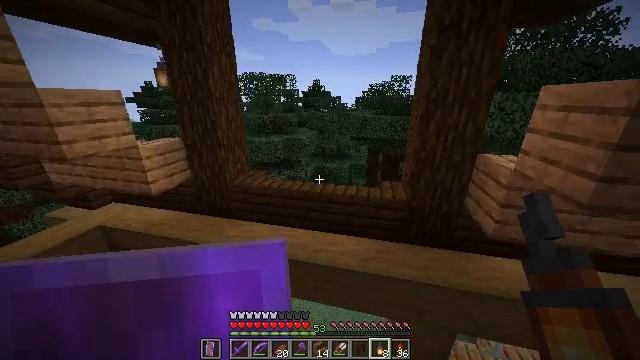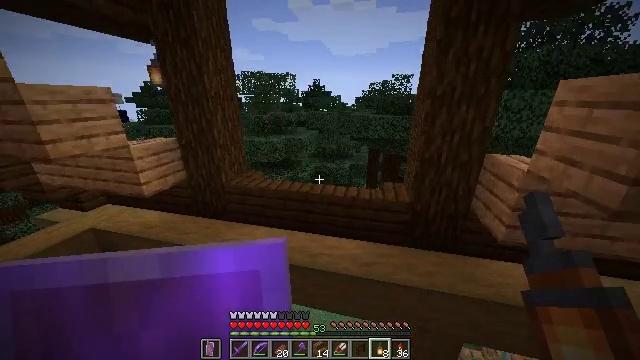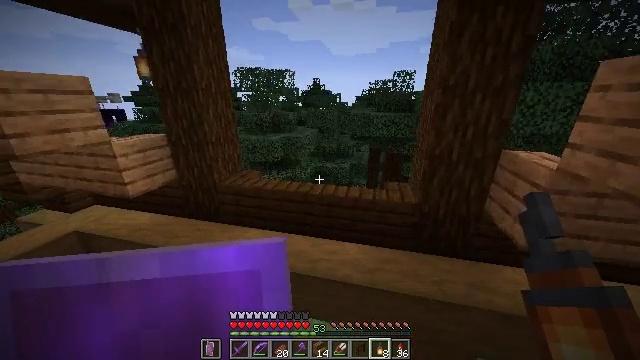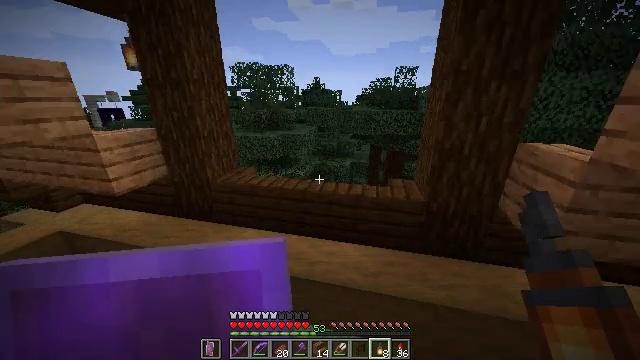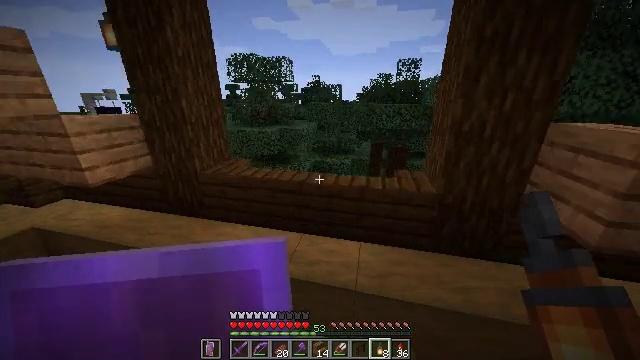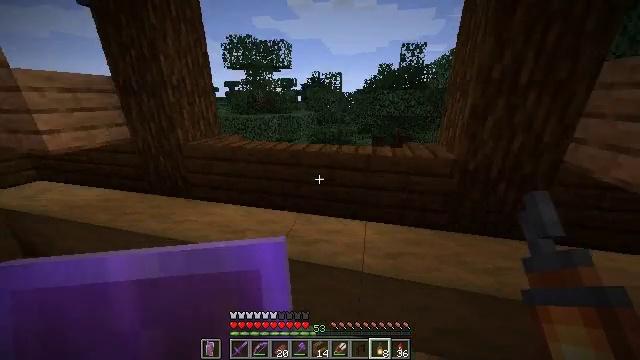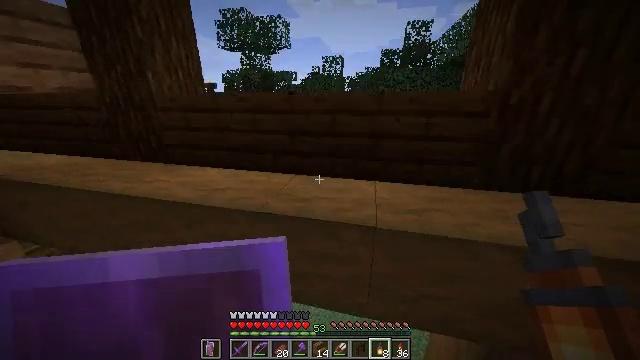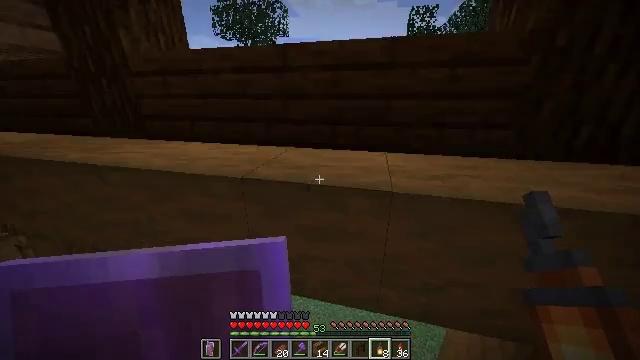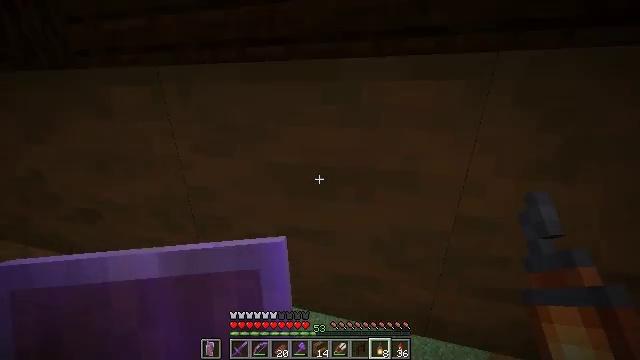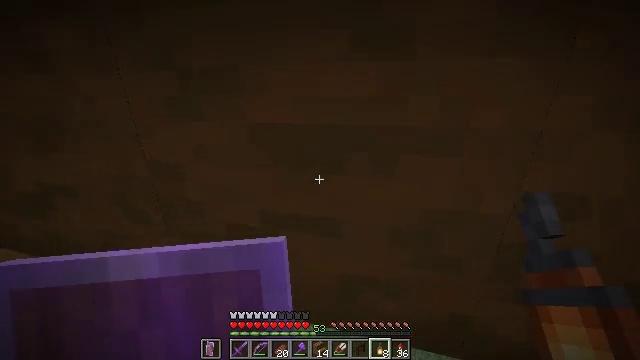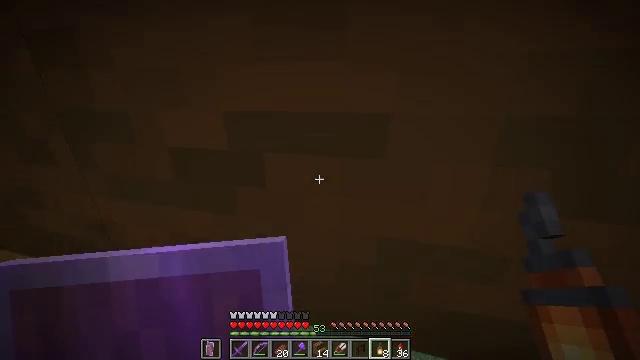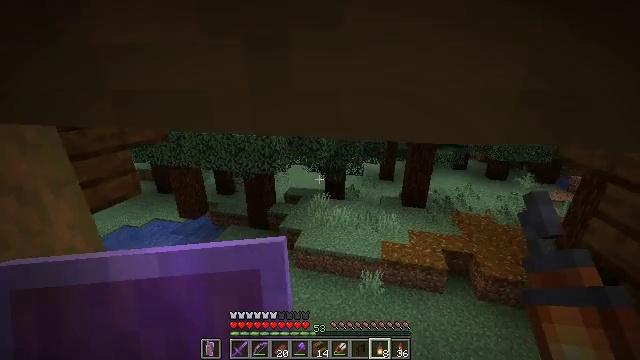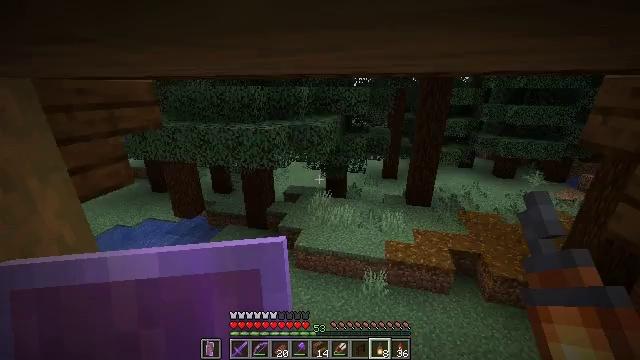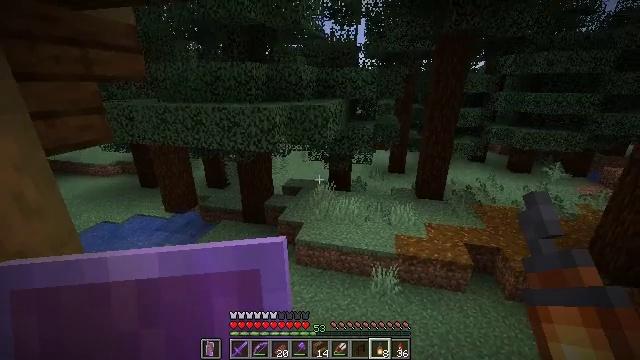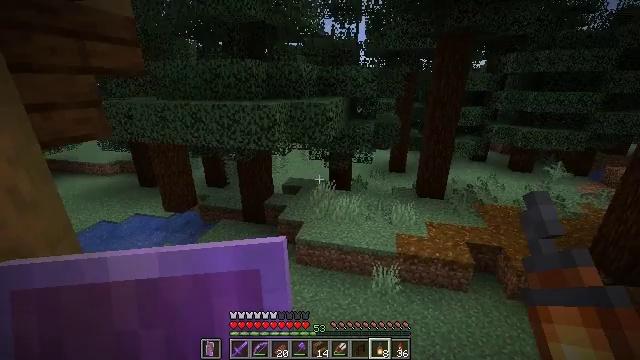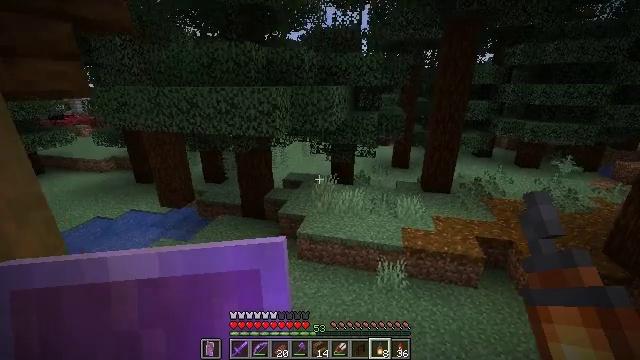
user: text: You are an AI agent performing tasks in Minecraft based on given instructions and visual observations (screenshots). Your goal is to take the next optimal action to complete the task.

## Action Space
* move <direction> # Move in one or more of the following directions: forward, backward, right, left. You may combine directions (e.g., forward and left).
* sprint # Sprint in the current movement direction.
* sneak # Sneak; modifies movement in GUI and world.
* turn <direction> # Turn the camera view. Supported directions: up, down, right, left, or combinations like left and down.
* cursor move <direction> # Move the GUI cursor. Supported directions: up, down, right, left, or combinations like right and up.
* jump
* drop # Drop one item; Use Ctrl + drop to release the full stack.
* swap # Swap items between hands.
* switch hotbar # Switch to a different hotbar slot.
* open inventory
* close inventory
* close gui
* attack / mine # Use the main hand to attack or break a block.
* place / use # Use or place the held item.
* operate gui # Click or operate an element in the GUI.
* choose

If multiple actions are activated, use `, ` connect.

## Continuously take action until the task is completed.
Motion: motion action
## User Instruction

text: Break the vines.
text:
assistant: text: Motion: move forward, sprint
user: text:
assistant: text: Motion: move forward, sprint
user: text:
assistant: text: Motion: move forward, sprint
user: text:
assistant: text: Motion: move forward, sprint, jump
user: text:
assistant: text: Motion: move forward, sprint, jump
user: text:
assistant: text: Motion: move forward, sprint, jump
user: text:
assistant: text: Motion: move forward, sprint, jump
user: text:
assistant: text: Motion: move forward, sprint, jump
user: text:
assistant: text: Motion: move forward, sprint, jump
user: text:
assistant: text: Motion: move forward, sprint, jump
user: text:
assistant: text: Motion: move forward, sprint, jump
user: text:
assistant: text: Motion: move forward, sprint
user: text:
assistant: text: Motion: move forward
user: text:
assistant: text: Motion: no_op
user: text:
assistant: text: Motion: no_op
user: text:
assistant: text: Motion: no_op
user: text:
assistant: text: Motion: no_op
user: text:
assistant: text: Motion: no_op
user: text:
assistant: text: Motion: no_op
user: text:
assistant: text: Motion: no_op
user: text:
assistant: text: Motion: no_op
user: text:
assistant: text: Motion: no_op
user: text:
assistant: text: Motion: no_op
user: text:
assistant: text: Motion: no_op
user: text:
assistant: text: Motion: no_op
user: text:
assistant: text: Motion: no_op
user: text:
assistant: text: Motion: no_op
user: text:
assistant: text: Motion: no_op
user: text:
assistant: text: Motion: no_op
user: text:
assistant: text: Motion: turn left and up